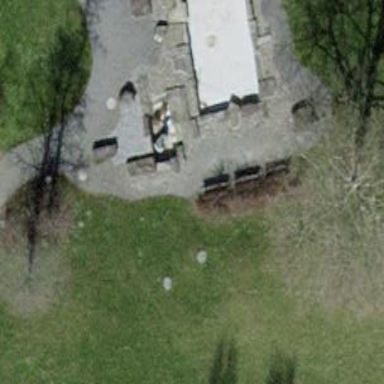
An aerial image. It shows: Brown bench in the vicinity.